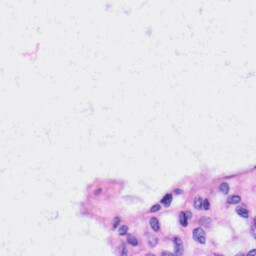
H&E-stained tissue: Liver